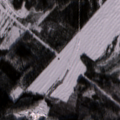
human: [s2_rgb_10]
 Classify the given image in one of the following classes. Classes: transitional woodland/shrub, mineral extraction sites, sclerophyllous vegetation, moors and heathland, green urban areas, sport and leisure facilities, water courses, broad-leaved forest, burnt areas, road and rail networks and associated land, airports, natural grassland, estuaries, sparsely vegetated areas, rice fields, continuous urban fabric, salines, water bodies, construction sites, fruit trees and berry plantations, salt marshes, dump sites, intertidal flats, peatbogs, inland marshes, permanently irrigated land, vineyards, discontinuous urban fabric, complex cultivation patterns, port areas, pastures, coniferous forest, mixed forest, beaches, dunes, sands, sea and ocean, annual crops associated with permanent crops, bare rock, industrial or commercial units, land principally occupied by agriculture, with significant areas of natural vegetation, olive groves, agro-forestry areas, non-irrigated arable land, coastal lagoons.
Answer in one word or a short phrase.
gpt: non-irrigated arable land, coniferous forest, mixed forest